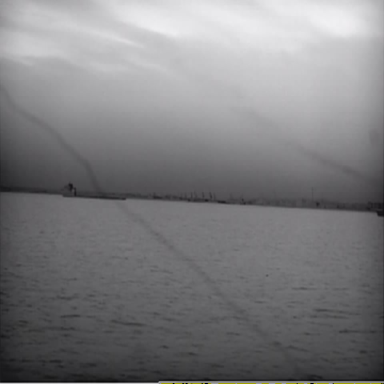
There is a liner in the infrared image.